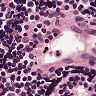
Metastatic tissue present: no